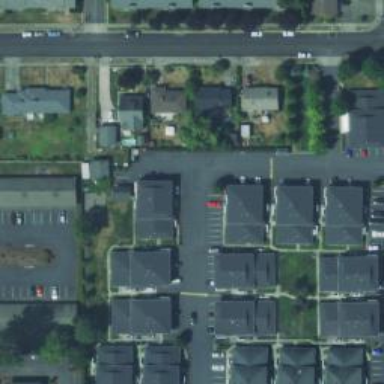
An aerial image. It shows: Living street.